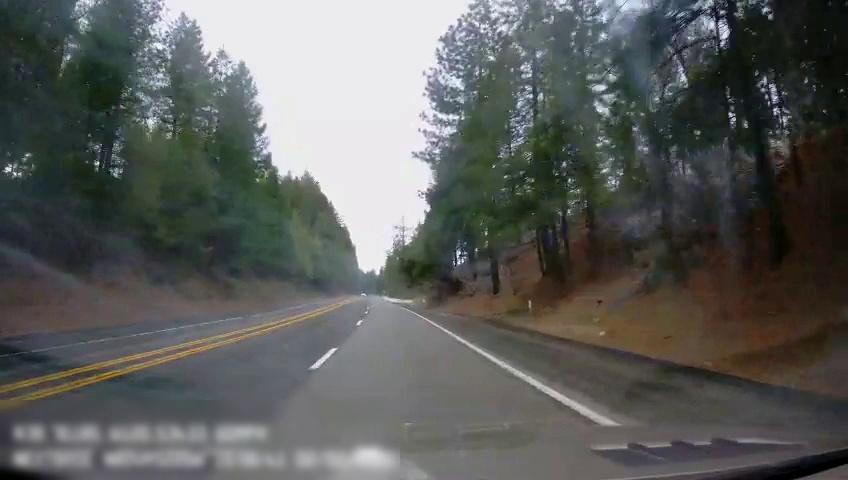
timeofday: Day
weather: Cloudy
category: Drivable Space
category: Lanes | Opposite Lane
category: Lanes | Opposite Lane
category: Lanes | Alternate Lane
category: Lanes | Current Lane
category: Lanes | Current Lane